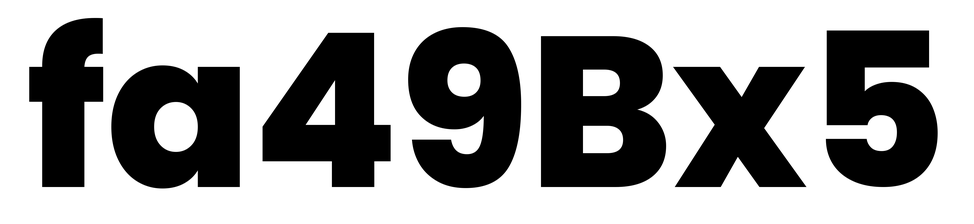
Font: Poppins-ExtraBold